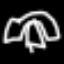
Label: angel